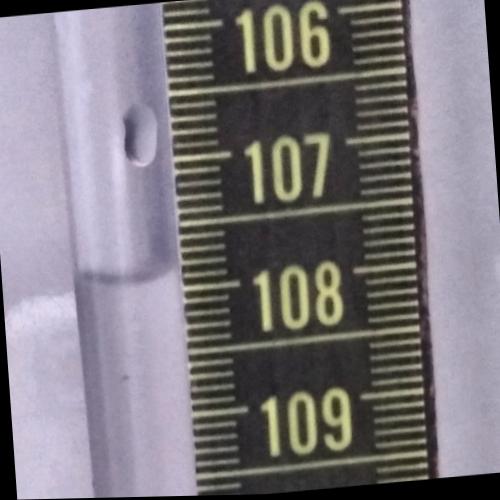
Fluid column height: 107.9 cm